Aerial crown-view tile of a tropical tree (Barro Colorado Island, Panama), acquired 20250414:
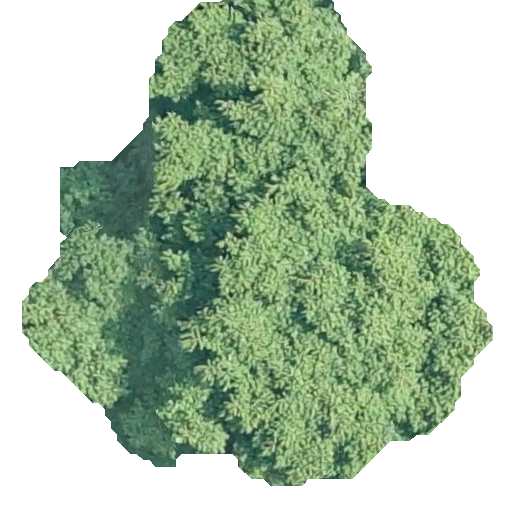
Species: Tachigali panamensis
GBIF accepted scientific name: Tachigali panamensis
Crown area: 223.525 m²